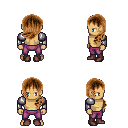
a pixel art fantasy rpg character, male body template, human, tanned skin, steel arm armor, magenta pants, brown left-swept hairstyle, maroon shoes, four views (front, back, left, right), 2x2 character sprite sheet, small pixel art, hard edges, no anti-aliasing